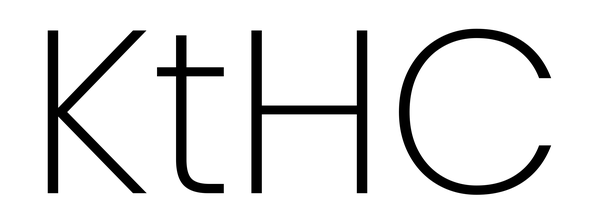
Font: Poppins-ExtraLight